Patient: sex M, age 69
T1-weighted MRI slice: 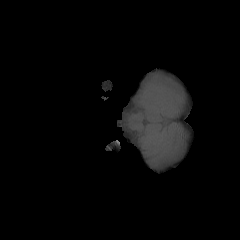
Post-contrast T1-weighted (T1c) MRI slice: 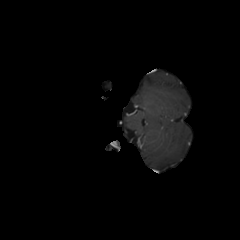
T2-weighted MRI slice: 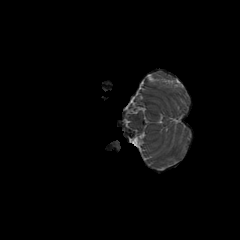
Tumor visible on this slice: no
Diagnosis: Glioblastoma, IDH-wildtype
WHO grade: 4